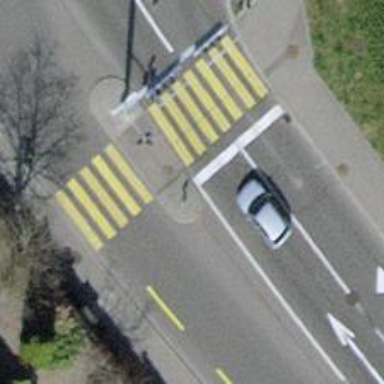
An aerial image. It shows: Road crossing with traffic signals.